Question: These are my errors that I can't seem to fix:
'''
Schema specified is not valid. Errors:
The relationship 'Repository.ForumCategory' was not loaded because the type 'RepositoryModel.ForumCategories' is not available.
'''
This is my ForumCategory class:
'''
public class ForumCategory
{
//
// Scalar Properties
public int Id { get; set; }
public string Name { get; set; }
public int Order { get; set; }
public virtual ICollection<Forum> Forums { get; set; }
}
'''
This is my Forum class:
'''
public class Forum
{
//
// Scalar Properties
public int Id { get; set; }
public int CategoryId { get; set; }
public string Icon { get; set; }
public string Name { get; set; }
public string Description { get; set; }
public int ThreadCount { get; set; }
public int PostCount { get; set; }
public virtual Nullable<DateTime> LastPostDate { get; set; }
public int Order { get; set; }
//
// Navigation Properties
public virtual ForumCategory Category { get; set; }
}
'''
This is my RepositoryContext:
'''
public class RepositoryContext : ObjectContext
{
private IObjectSet<ForumCategory> _forumCategories;
private IObjectSet<Forum> _forums;
public SHRepositoryContext()
: base("name=Repository", "Repository")
{
ContextOptions.LazyLoadingEnabled = true;
_forumCategories = CreateObjectSet<ForumCategory>();
_forums = CreateObjectSet<Forum>();
}
public IObjectSet<ForumCategory> ForumCategories
{
get { return _forumCategories; }
}
public IObjectSet<Forum> Forums
{
get { return _forums; }
}
}
'''
This is my entity model:
Really need help, have read a few answers from people but none seem to be relevant =
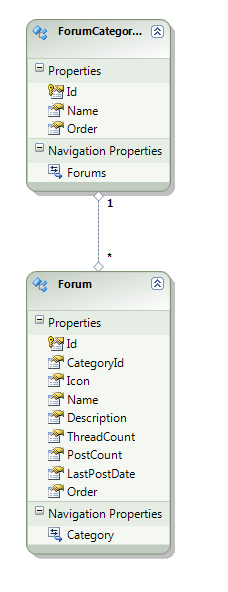
Answer: The problem was: I had an association overriding my name of the ForumCategory in the model. The solution was: I renamed the association to Forum_Category and renamed the entity to ForumCategory. This fixed my issues!